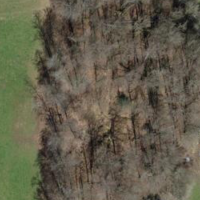
EUNIS habitat code: 41
Species observed at this site:
Pholidoptera griseoaptera